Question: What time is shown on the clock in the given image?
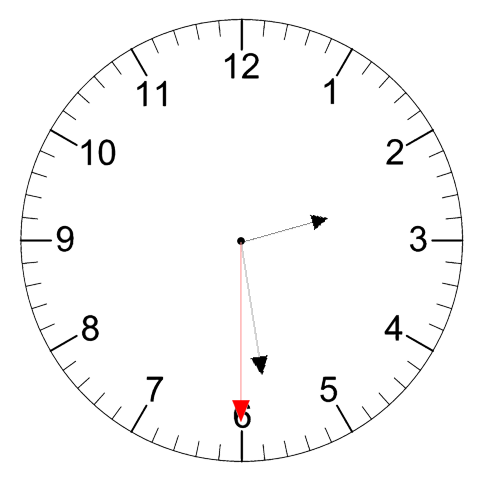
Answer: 02:28:30